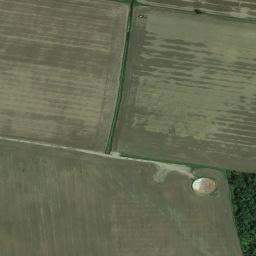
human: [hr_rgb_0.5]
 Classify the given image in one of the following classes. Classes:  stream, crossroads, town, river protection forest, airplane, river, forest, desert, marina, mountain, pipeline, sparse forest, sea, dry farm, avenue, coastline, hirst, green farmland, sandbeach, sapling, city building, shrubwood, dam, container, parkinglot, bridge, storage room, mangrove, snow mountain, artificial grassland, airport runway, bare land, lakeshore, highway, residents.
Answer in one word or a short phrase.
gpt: green farmland